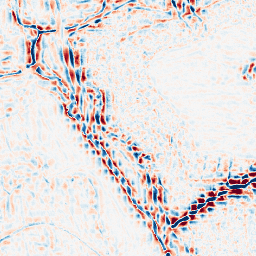
Category: wavelet
Decomposition family: wavelet_reverse_biorthogonal
Decomposition parameters: wavelet: rbio5.5
level: 3
Upsampling method: quartic
Upsampling parameters: scale: 2
Upsampling scale: 2